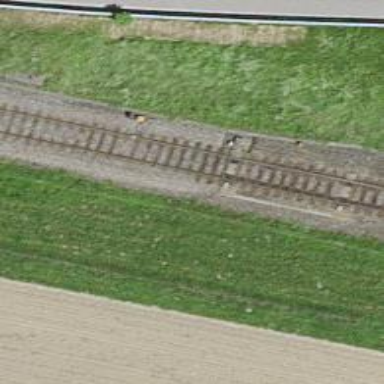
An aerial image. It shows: Railway switch.